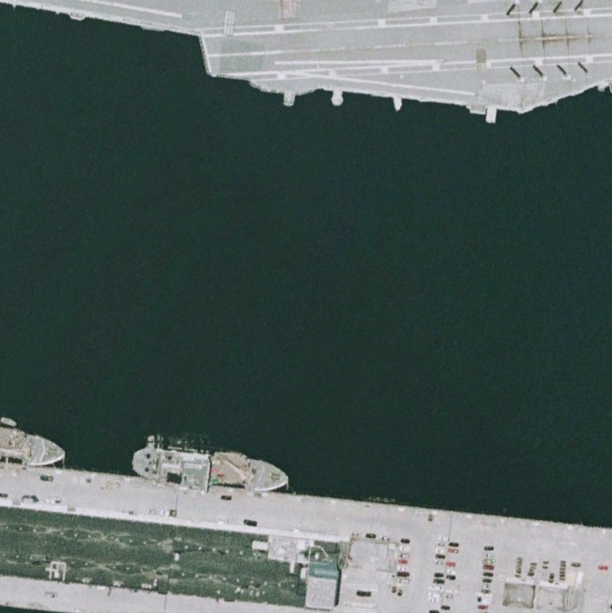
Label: aircraft_carrier